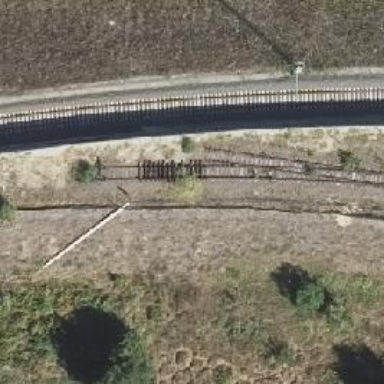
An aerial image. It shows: Disused railway.